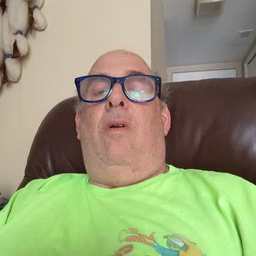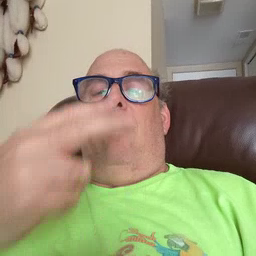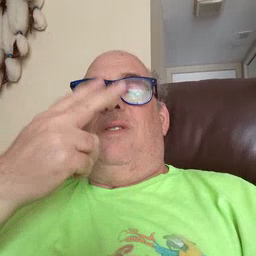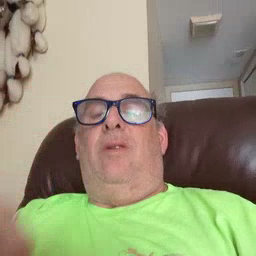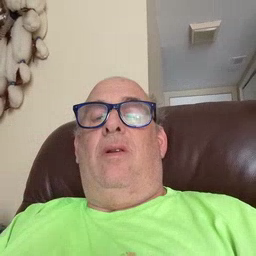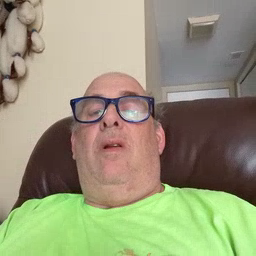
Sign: see